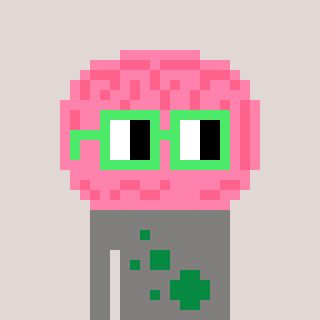
a pixel art character with square light green glasses, a brain-shaped head and a bluegrey-colored body on a warm background